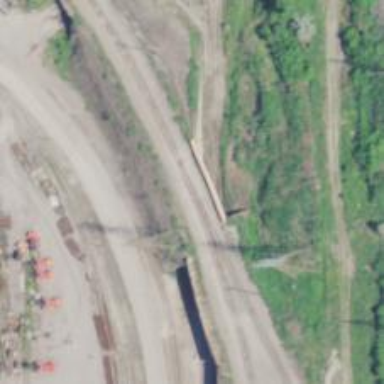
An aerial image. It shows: Rail spur service.